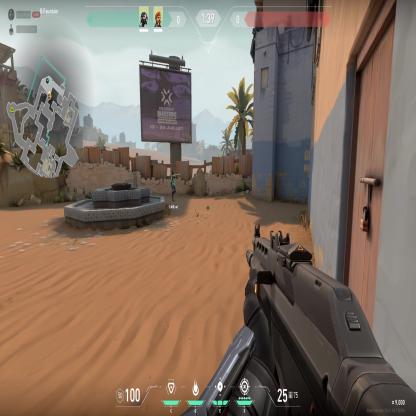
Label: teammate